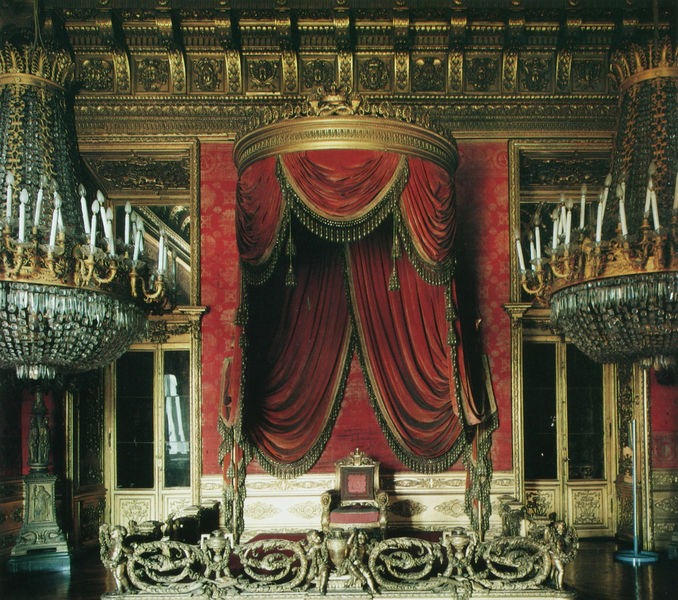
Titel: Thronsaal
Standort: Torino
Institution: Palazzo Reale
Schlagwörter: blau, gemälde, schatten, gelb, fenster, glas, holz, lampe, lampen, licht, profil, raum, schwarz, stuhl, tür, weiss, zimmer, rot, schloss, zaun, muster, wand, architektur, barock, falten, samt, silber, sockel, spiegel, vorhang, spiegelung, brüstung, gitter, boden, fransen, gold, reich, sessel, stoff, decke, innen, klassizismus, leuchte, theater, krone, seide, ofen, rund, engel, balkon, herrschaft, relief, sitz, türen, parkett, türe, inszenierung, loge, saal, kaiser, könig, thron, polster, detail, dekor, ornamente, verzierung, kerze, spiegeln, kerzen, kronleuchter, leuchter, lüster, metall, stuck, geländer, kordel, quaste, faltenwurf, edel, hoch, foto, fotografie, eingang, eisen, gang, messing, palast, scheiben, groß, drapiert, ketten, herrscher, trohn, tron, kranz, pracht, brokat, fries, sims, kerzenleuchter, schnörkel, schranke, gesims, kristall, dekce, herzog, reflektion, audienz, baldachin, ausgang, troddeln, kassettendecke, bommel, quast, vorhand, prunk, putten, schief, spiralen, spirale, elektrisch, geometrie, bücherschrank, kandelaber, golf, purpur, royal, ludwig, quasten, vaser, gebälk, verziehrung, abgrenzung, trodel, tasseln, vitrinen, flügeltüren, pompös, prunkvoll, lamoen, herrenchiemsee, thronsaal, lichtdurchflutet, figure, detailreich, prunksaal, kronleuchte, pomp, audienzsaal, kristallleuchter, abbbildung, vasen als abgrenzung, glasluster, protokoll, raumhöhe, schon wieder, thron als mittelpunkt, fihuren, kronläuchter, athron, tr, blphoto, zmimer, pompöse, kristallkronleuchter, spiegel++, hocht